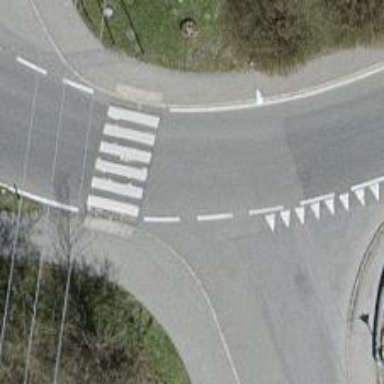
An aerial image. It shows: Uncontrolled zebra crossing with white markings on the road.